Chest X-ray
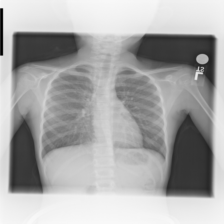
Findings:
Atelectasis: negative
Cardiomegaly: negative
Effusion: negative
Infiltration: negative
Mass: negative
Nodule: negative
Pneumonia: negative
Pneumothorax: negative
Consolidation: negative
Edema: negative
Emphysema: negative
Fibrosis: negative
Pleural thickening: negative
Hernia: negative